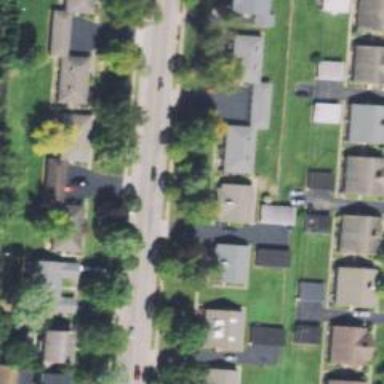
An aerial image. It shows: Residential driveway serving as service road.